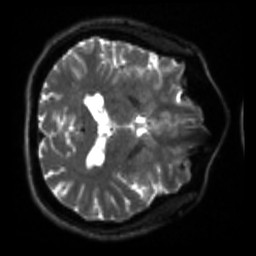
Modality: sbref
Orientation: axial
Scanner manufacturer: siemens
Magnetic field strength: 3 T
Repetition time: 4 s
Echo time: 0.0594 s